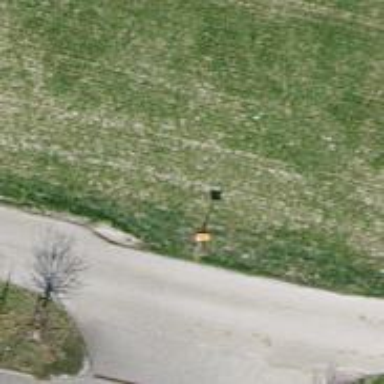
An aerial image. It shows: Pole supporting roof covering pipeline marker.